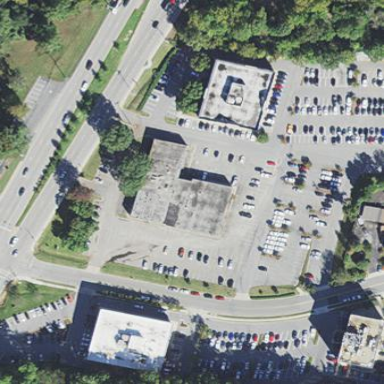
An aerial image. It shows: Office building.